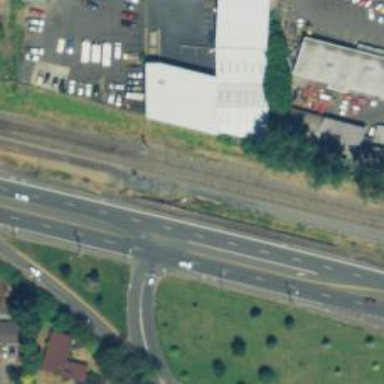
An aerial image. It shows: Railway signal.